Question: We use the Vaadin valo-theme and component icons like the arrow of the combobox or the icon of the datefield are missing. We tried to put font-awesome manually, but the icons are still missing. We can't explain why.
Can somebody help?
My log output is full with stuff like this:
'''
INFORMATION: Requested resource [/VAADIN/themes/valo/fonts/open-sans/OpenSans-Light-webfont.woff] not found from filesystem or through class loader. Add widgetset and/or theme JAR to your classpath or add files to WebContent/VAADIN folder.
'''
I'm not sure if its related to our problem.
Instead of the icons there are just this signs

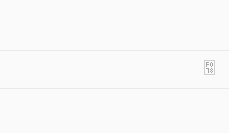
Answer: We changed the Java version of the project form '1.7' to '1.6'. That solved the problem.